Question: just wondering if how can we retrieve a data from stored procedure, who's return value is not in a row. I've run the stored procedure and it doesn't return any rows but return some data >.< just like this photo. could anyone know how to retrieve return value @rtncode in .NET?

Thanks!
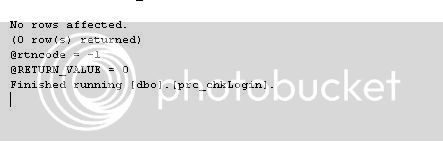
Answer: Here's some sample code on using an OUTPUT parameter and ADO.NET
'''
using(SqlConnection conn = new SqlConnection("YOUR_CONNECTION_STRING"))
{
conn.Open();
using (SqlCommand command = conn.CreateCommand())
{
command.CommandType = CommandType.StoredProcedure;
SqlParameter parameter = command.Parameters.Add("@yourParameter", SqlDbType.VarChar, 50);
parameter.Direction = ParameterDirection.Output;
command.CommandText = "YOUR_STORED_PROCEDURE";
command.ExecuteNonQuery();
return parameter.Value;
}
}
'''